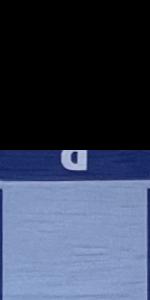
Label: Empty